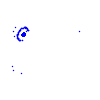
Particle: pion